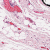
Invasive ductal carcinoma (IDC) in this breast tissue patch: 0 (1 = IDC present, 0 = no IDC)